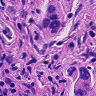
Metastatic tissue present: yes